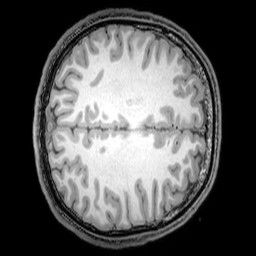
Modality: T1w
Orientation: axial
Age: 21
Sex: male
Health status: healthy
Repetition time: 0.081 s
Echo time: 0.037 s